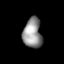
Tissue: lung
Cell type: Epithelial cells
Senescence score: 0.1909
Nuclear area (px): 542
Mean DAPI intensity: 147.446